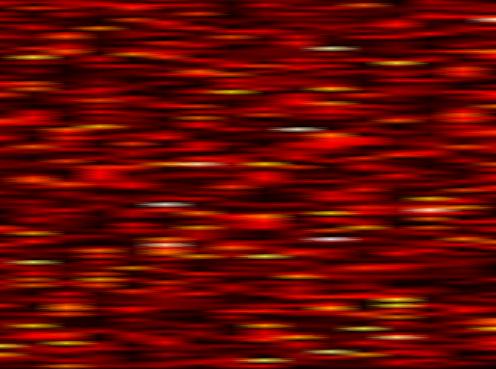
Label: FOFDM